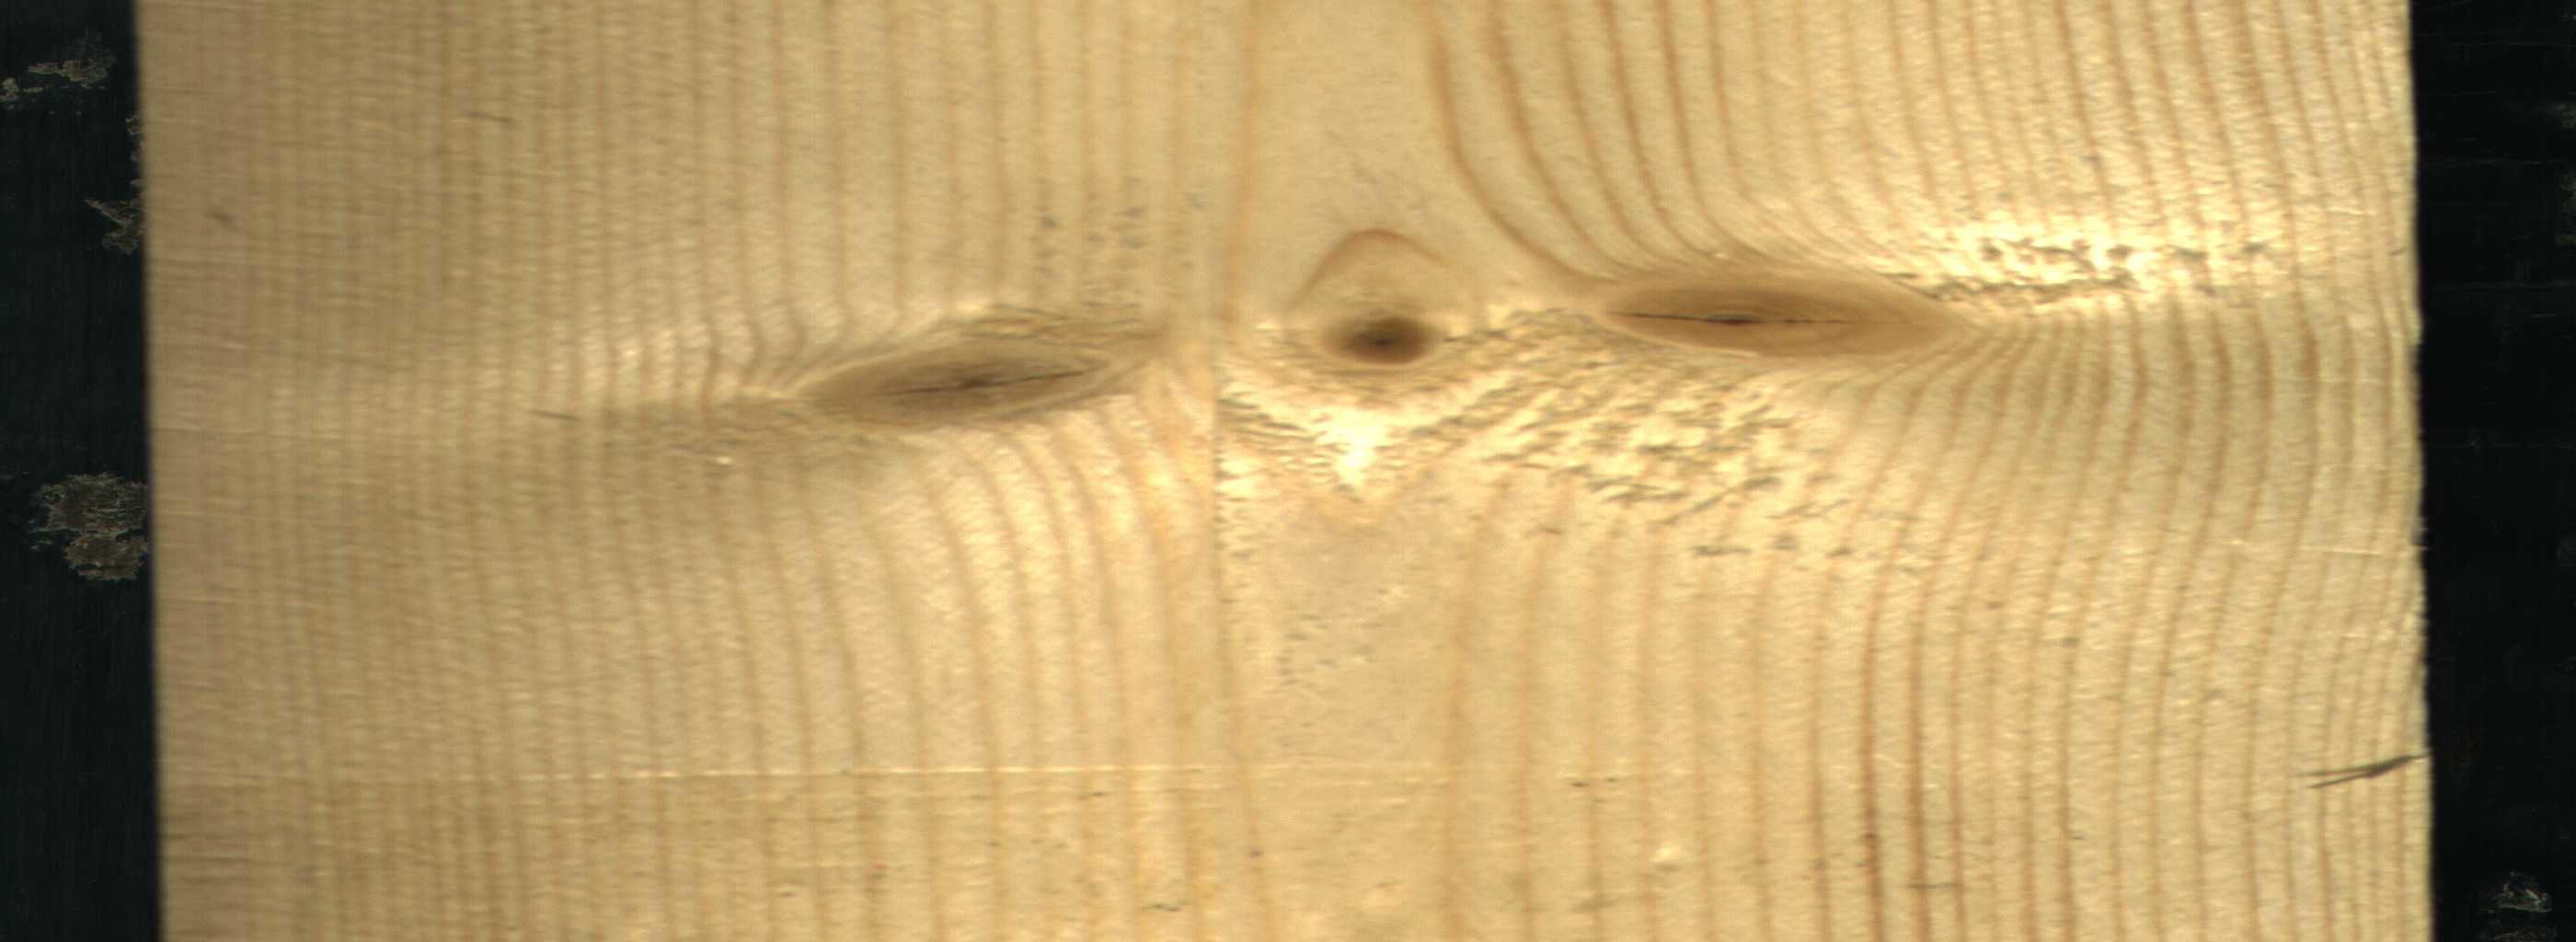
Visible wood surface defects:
knot_with_crack
knot_with_crack
Live_Knot